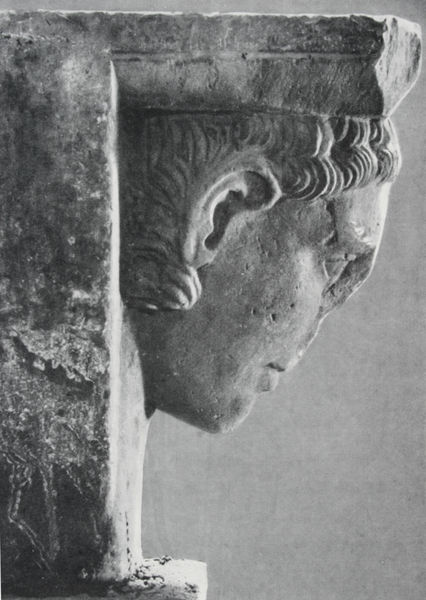
Titel: Konsole mit Jünglingskopf - Skulptur für die Brückentoranlage von Capua
Standort: Capua
Institution: Museo Campano
Schlagwörter: kopf, mann, schatten, weiß, frau, grau, haar, marmor, mund, nase, ohr, profil, schwarz, stirn, säule, säulen, tisch, blick, wand, gesicht, sockel, stein, brücke, kirche, auge, haare, gotik, kinn, lippen, locken, ohren, skulptur, relief, ecke, mauer, detail, büste, nez, stuck, geländer, wange, foto, fotografie, photographie, unten, stütze, schwarzweiss, braue, rom, kapitell, photo, fragment, sims, kaputt, jüngling, gesims, brüchig, sandstein, antik, griechisch, mittelalter, romanik, karyatide, konsole, basis, antique, römisch, pierre, riss, steinmetzarbeit, architecture, tragend, ase, harre, beschädigt, sculpture, visage, statue, archaisch, verwittert, abgebrochen, phoro, spolie, brückentoranlage, capua, ohne nase, jünglingskonsole, abime, nase ab, nase abgebrochen, abgebrochene nase, ohr beschädigt